Interaction volume radius: 5 \u00c5
Interaction volume height: 10 \u00c5
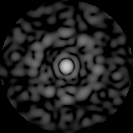
Disorder parameter: 0.8253